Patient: sex M, age 57
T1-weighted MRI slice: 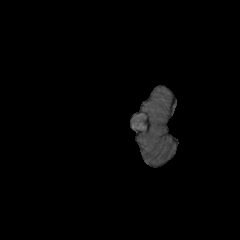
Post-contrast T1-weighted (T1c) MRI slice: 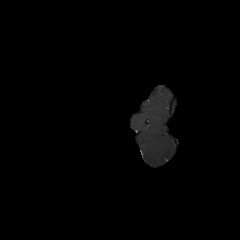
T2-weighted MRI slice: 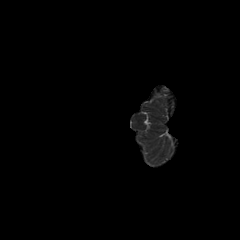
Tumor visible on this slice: no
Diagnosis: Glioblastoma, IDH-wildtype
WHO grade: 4